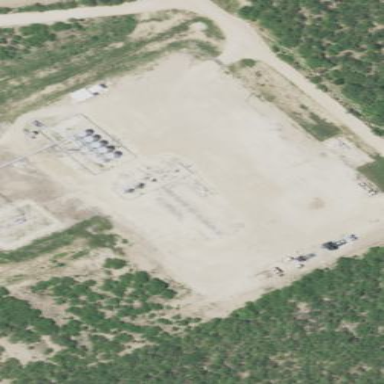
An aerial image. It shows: Industrial area dedicated to gas activities. It includes field gathering substation.